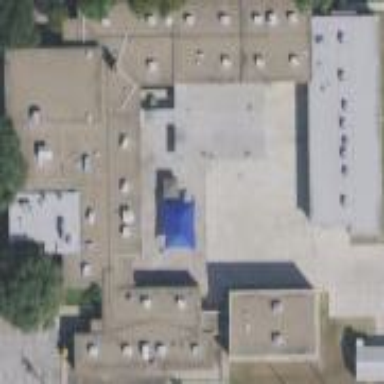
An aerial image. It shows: School building.